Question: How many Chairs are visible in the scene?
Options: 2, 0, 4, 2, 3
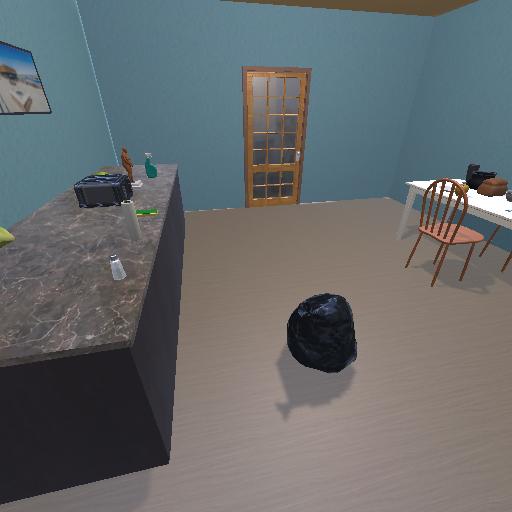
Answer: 2